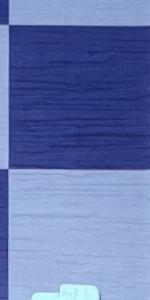
Label: Empty